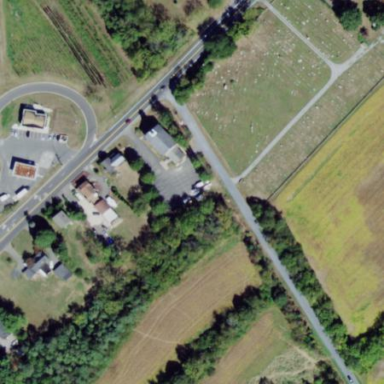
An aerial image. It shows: Cemetery.